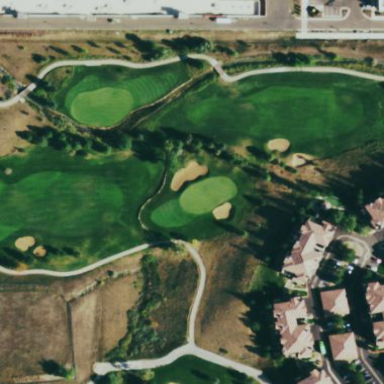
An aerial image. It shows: Area of rough grass used for golf.